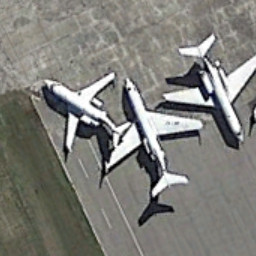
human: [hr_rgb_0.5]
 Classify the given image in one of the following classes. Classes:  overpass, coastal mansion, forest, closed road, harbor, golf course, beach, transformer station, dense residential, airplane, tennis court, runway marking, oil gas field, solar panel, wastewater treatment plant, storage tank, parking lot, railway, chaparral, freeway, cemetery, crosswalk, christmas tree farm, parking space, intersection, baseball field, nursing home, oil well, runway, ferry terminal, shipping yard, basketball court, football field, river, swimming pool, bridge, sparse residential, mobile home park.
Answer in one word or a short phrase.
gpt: airplane